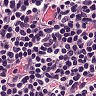
Metastatic tissue present: no